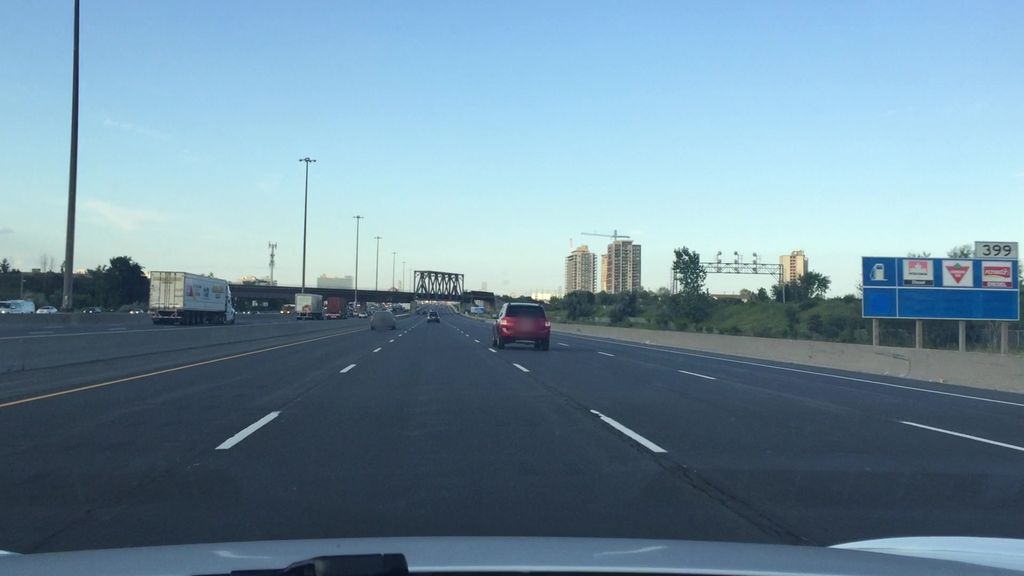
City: toronto